Field crop: tomato
Growth stage: 1
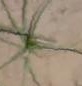
Species: cyperus